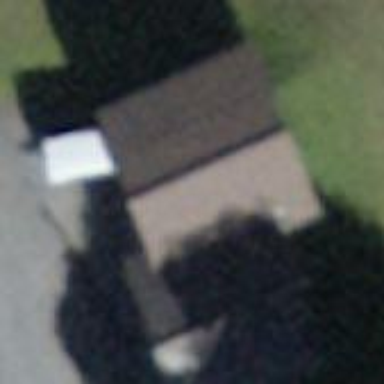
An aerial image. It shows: Shed.